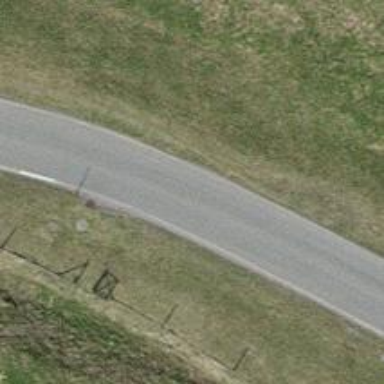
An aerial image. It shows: Unclassified road.